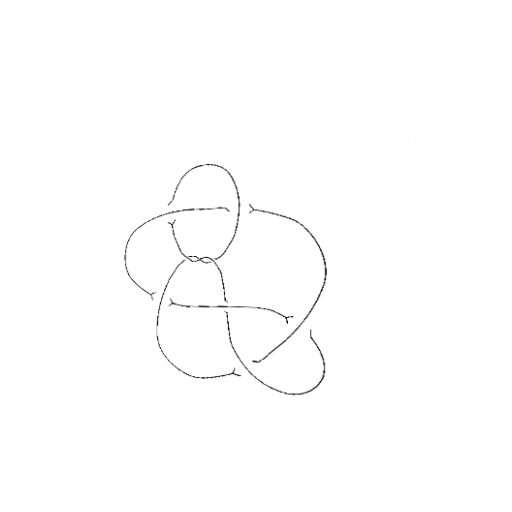
Crossing number: 9